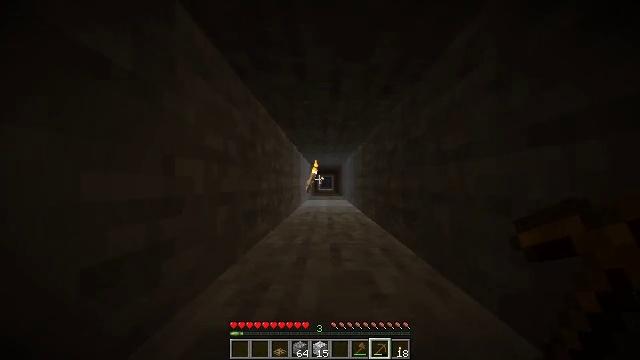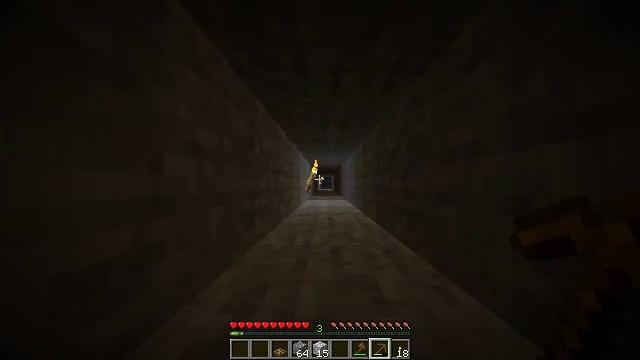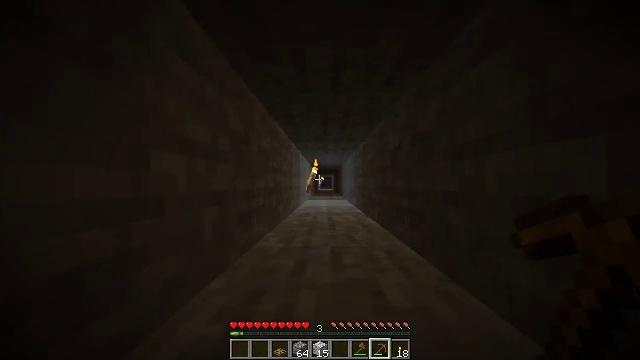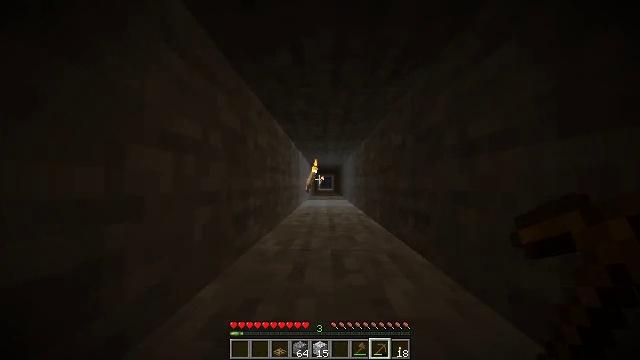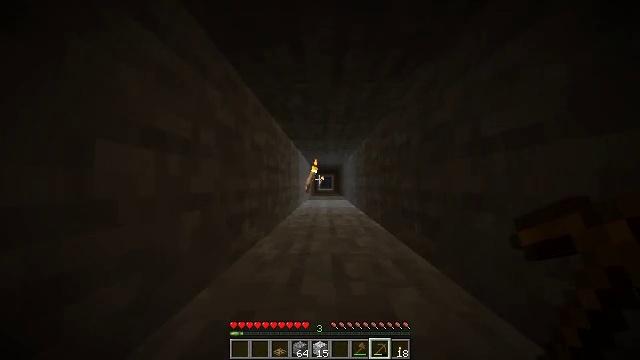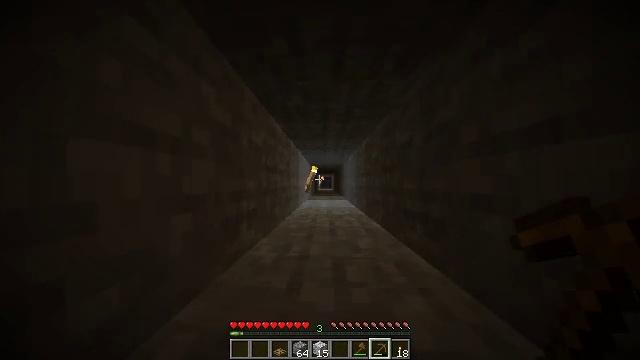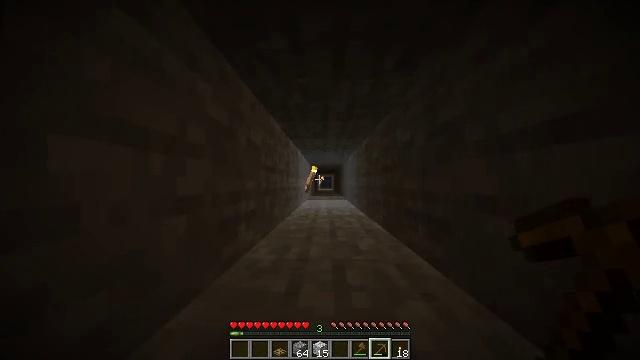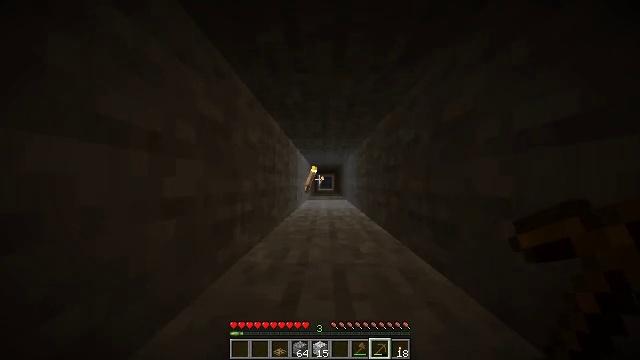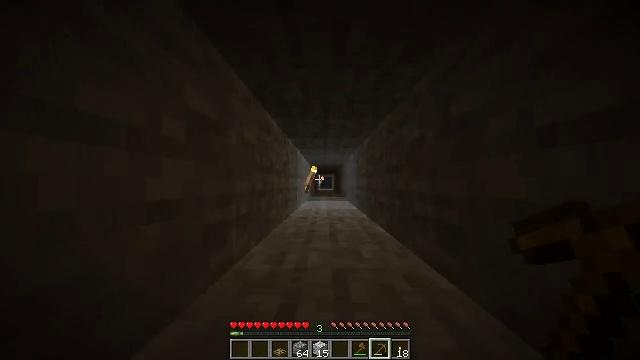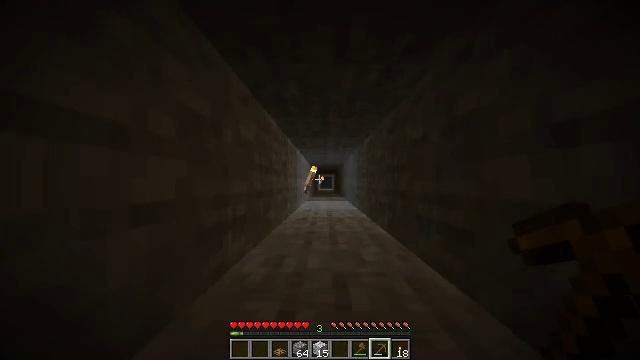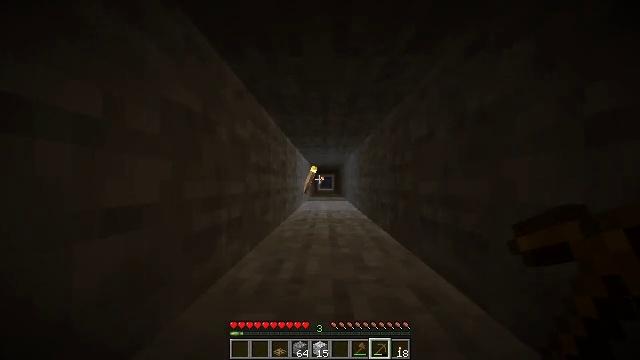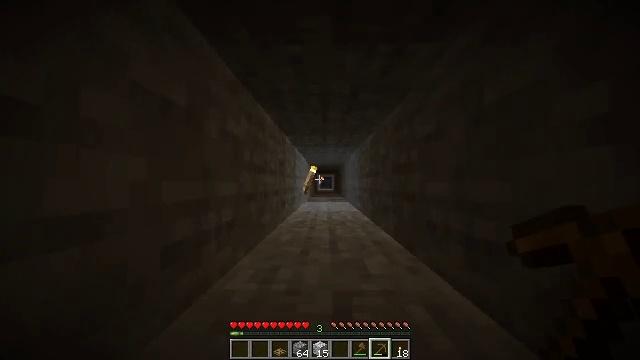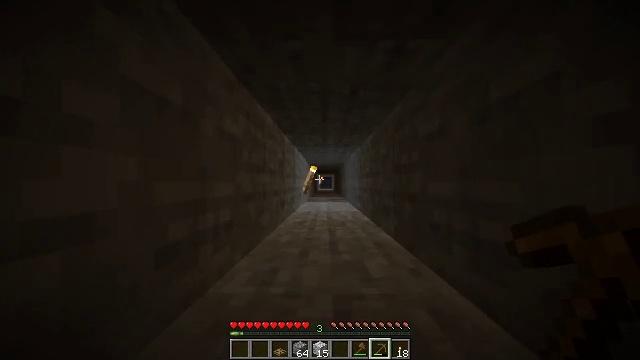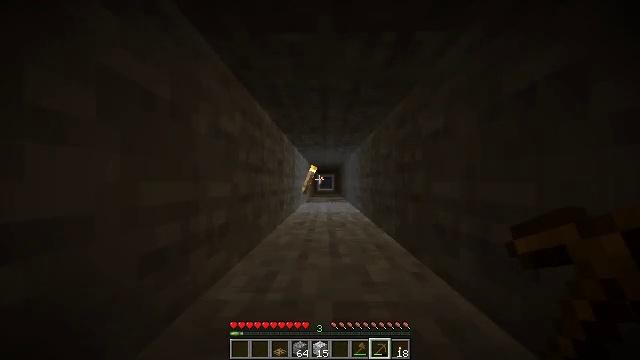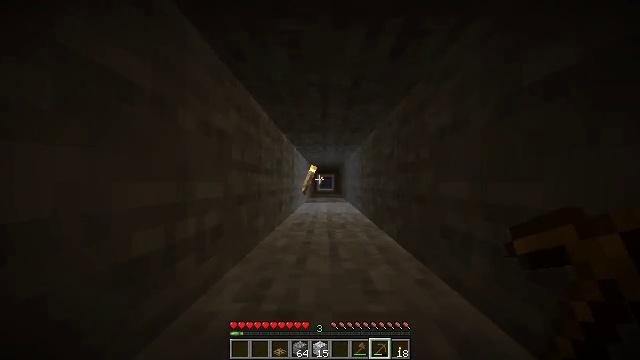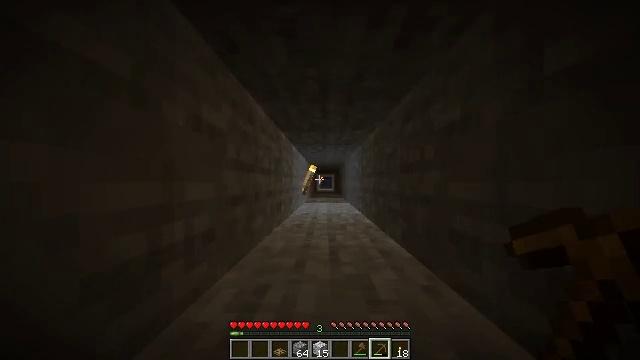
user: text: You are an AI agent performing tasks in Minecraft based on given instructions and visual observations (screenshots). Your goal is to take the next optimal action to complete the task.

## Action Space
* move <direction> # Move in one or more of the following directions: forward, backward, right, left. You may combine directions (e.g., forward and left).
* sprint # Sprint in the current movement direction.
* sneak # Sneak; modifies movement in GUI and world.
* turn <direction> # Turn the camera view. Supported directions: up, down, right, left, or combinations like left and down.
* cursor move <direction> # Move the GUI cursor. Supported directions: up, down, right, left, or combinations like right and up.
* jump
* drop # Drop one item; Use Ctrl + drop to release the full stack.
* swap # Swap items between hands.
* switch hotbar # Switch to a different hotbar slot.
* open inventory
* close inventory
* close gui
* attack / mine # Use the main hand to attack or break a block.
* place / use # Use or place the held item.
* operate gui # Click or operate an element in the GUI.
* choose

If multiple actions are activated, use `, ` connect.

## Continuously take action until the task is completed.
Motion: motion action
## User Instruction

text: Destroy the wall torch to gather it.
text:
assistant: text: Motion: move forward
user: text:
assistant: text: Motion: move forward
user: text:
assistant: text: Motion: move forward
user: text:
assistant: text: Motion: move forward
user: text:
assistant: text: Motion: move forward
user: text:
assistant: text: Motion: move forward
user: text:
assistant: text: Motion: move forward
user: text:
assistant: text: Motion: move forward
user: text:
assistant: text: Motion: move forward
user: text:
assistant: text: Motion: move forward
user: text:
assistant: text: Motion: move forward
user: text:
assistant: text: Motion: move forward
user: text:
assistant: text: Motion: move forward
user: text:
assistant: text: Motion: move forward
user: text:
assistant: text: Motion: move forward
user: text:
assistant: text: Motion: move forward
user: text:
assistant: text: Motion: move forward
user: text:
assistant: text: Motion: move forward
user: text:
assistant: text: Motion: move forward
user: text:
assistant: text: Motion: move forward
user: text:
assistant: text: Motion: move forward
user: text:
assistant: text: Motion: move forward
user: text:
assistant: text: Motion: move forward
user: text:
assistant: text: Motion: move forward
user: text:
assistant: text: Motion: move forward
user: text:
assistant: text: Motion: move forward
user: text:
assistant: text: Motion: move forward
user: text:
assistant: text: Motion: move forward
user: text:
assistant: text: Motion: move forward
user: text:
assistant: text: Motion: move forward